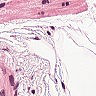
Metastatic tissue present: no